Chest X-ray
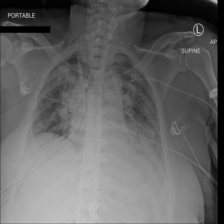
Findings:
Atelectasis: negative
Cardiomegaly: negative
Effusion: negative
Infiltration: negative
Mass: negative
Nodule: negative
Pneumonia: negative
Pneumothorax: negative
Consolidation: negative
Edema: negative
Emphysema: negative
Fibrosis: negative
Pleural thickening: negative
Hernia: negative